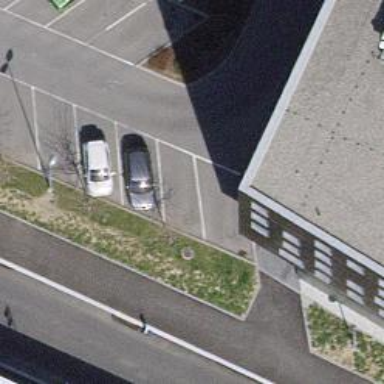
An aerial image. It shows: Bicycle parking facility.